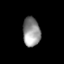
Tissue: lung
Cell type: Epithelial cells
Senescence score: 0.1742
Nuclear area (px): 496
Mean DAPI intensity: 145.091